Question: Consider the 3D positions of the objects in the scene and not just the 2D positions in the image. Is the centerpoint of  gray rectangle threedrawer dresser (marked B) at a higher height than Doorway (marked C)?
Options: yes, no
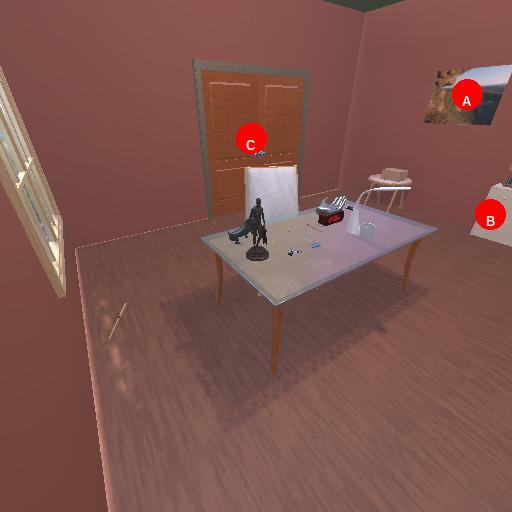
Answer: yes